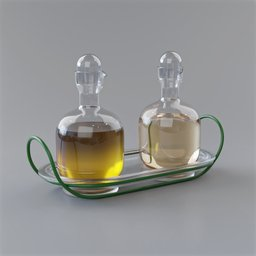
Label: tools